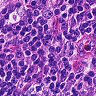
Metastatic tissue present: no